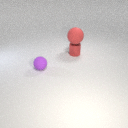
large red rubber sphere above small red metal cylinder